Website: apple
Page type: store-pickup
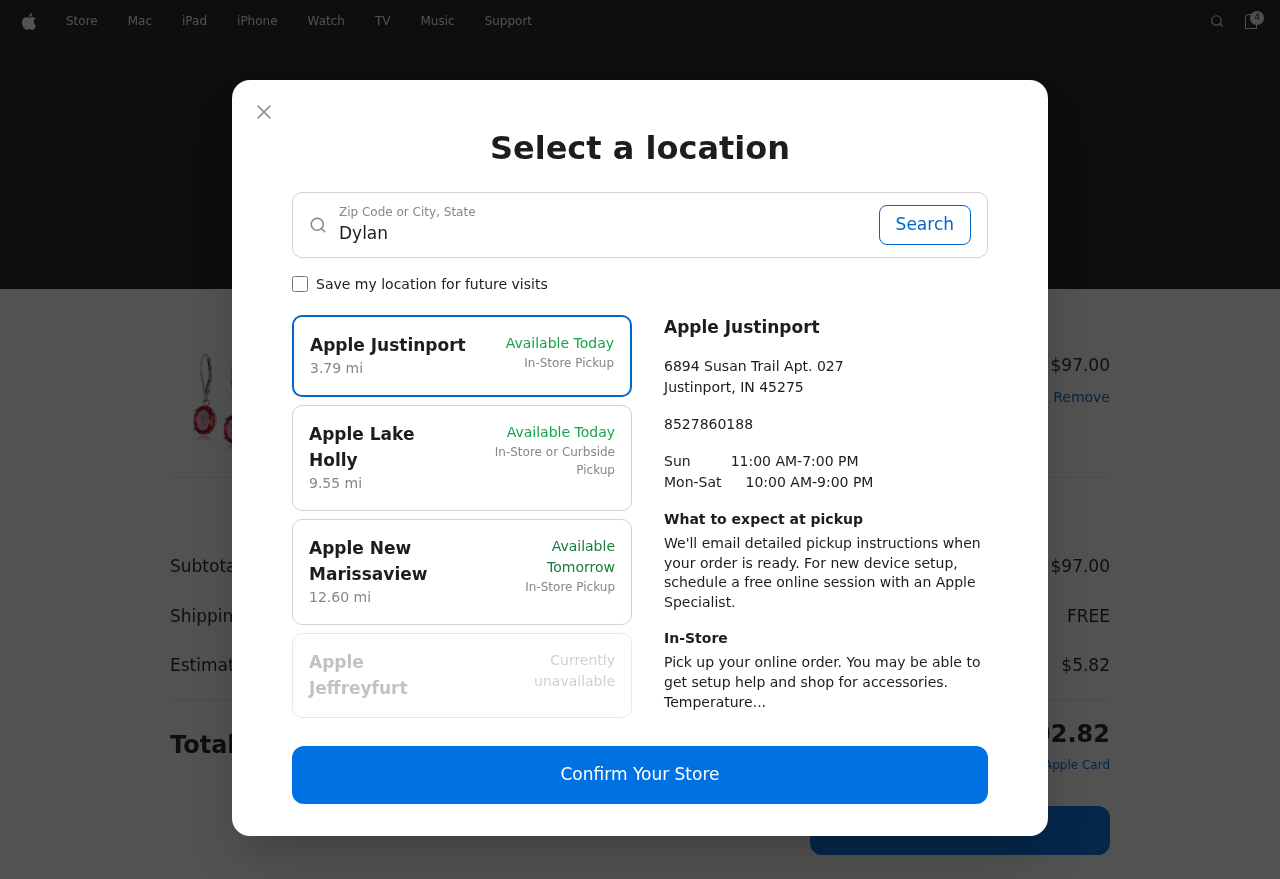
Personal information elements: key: PII_CITY_STATE
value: Dylanburgh, IN
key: PII_LOCATION1_CITY
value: Apple Justinport
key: PII_LOCATION1_CITY_STATE_ZIP
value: Justinport, IN 45275
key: PII_LOCATION1_STREET
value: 6894 Susan Trail Apt. 027
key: PII_LOCATION2_CITY
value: Apple Lake Holly
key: PII_LOCATION3_CITY
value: Apple New Marissaview
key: PII_LOCATION4_CITY
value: Apple Jeffreyfurt
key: PII_PHONE
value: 8527860188
Product elements: key: PRODUCT1_NAME
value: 14K Gold Oval Gemstone Dangle Leverback Earrings
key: PRODUCT1_PRICE
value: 97
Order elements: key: ORDER_NUM_ITEMS
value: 4
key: ORDER_TOTAL
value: $102.82
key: ORDER_SUBTOTAL
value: $97.00
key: ORDER_SHIPPING_COST
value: FREE
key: ORDER_TAX
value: $5.82
Search elements: key: SEARCH_CITY_STATE
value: Dylanburgh, IN